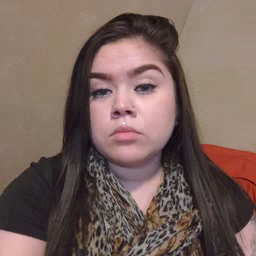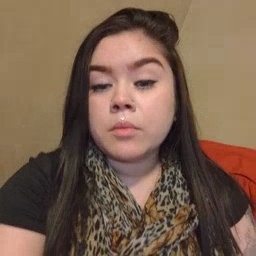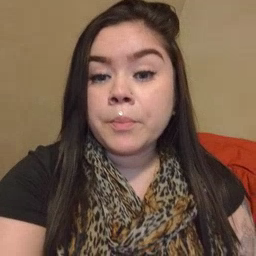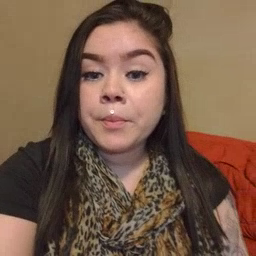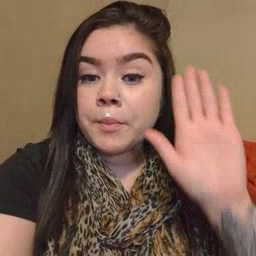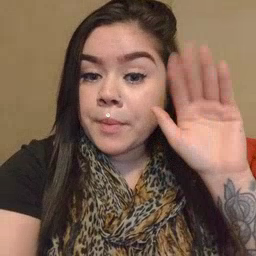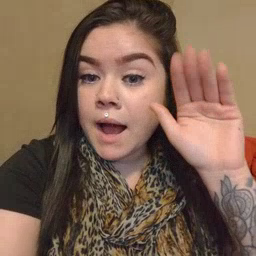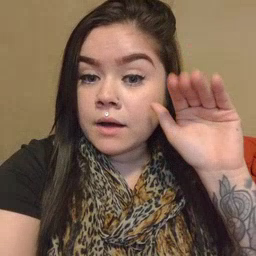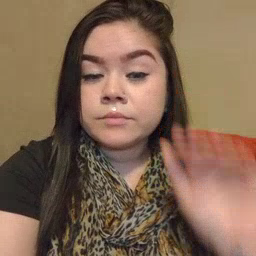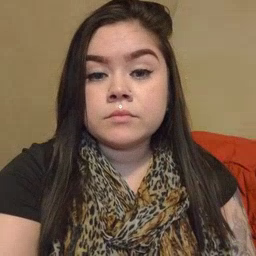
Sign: bye